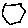
Label: hexagon